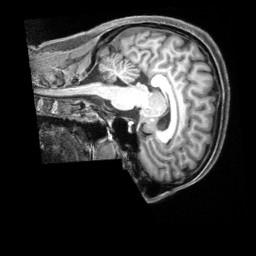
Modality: T1w
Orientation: sagittal
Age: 26
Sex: male
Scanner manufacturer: siemens
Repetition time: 2.3 s
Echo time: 0.00229 s